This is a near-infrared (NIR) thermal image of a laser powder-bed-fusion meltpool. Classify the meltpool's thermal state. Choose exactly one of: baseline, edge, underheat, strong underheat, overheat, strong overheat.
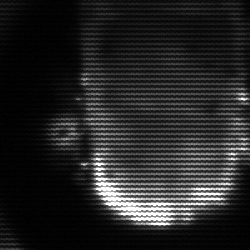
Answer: baseline